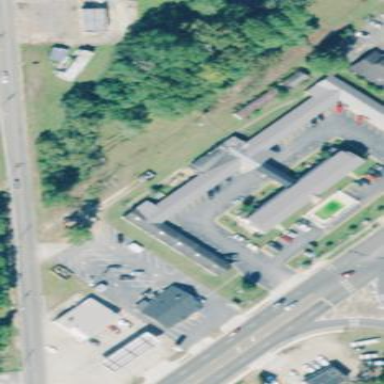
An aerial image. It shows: Motel building.